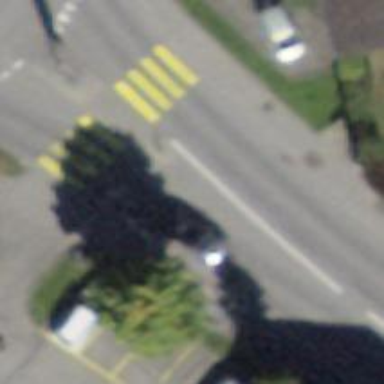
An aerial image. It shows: Bus stop with platform for public transport.